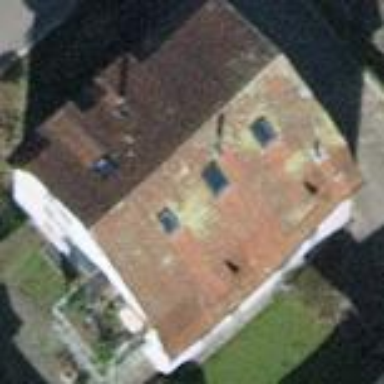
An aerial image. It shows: Building with tile roof.